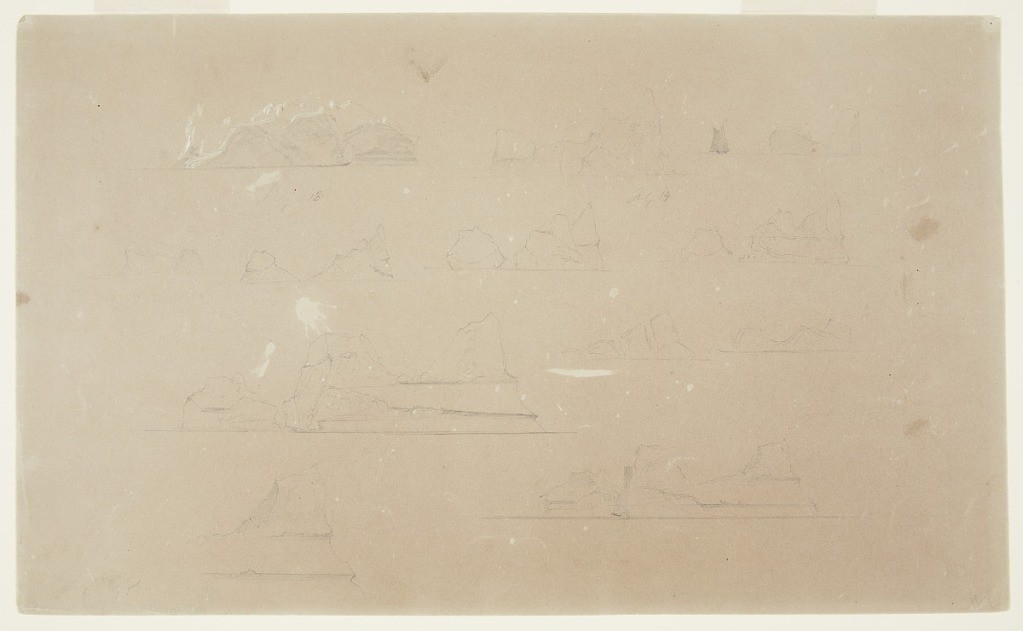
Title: Floating Icebergs near St. Lewis Bay, Canada
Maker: Frederic Edwin Church, American, 1826–1900
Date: July 13 and 14, 1859
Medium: Graphite and white gouache on brown paper
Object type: Drawing
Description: Seascape sketch showing twelve views of icebergs in or around St. Lewis Bay on the coast of Labrador in Canada, organized roughly into four rows. Three icebergs are visible along the upper margin: a craggy one at left, one with a spire at center, and one beside a sailboat at right. Along the second row down, four sketches of likely the same iceberg with a tall, sharp spire are shown--the three images at right clearly show the spire from sightly shifting perspectives. At center left, one large sketch of a craggy, rugged iceberg is shown beside two smaller, looser sketches at right. At lower left, a portion of an iceberg with a pointed tower is visible, while at lower right, a smaller sketch of the same berg at center left is included.